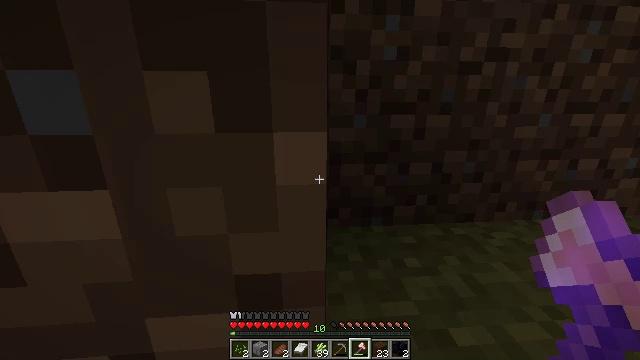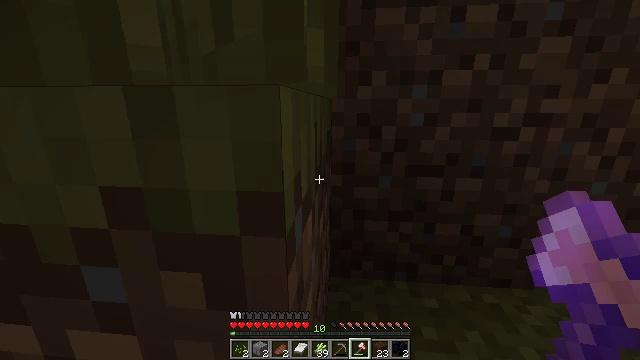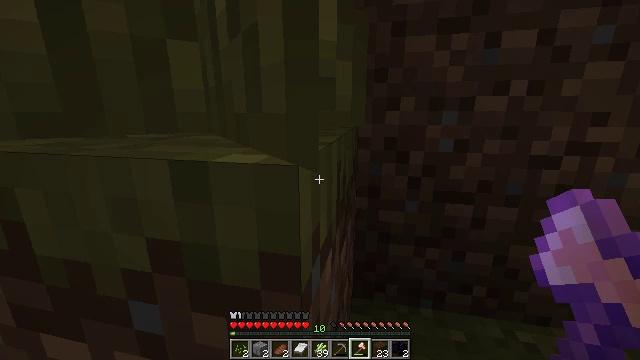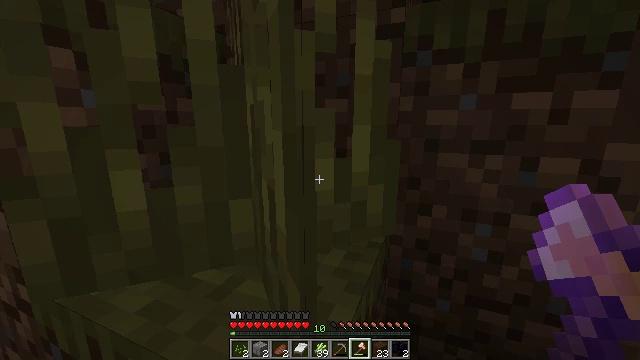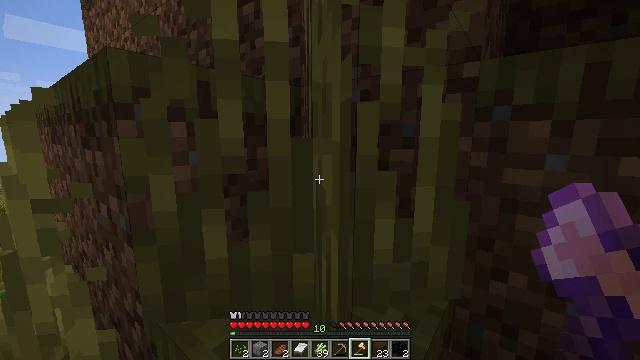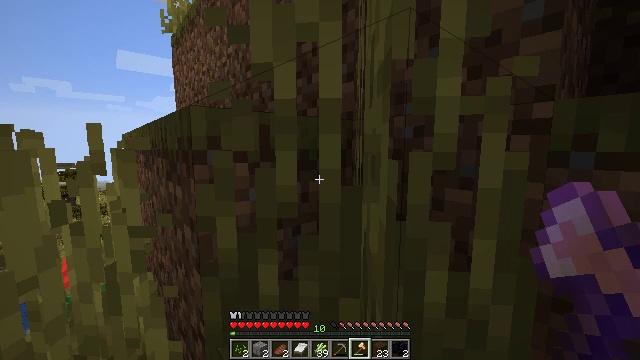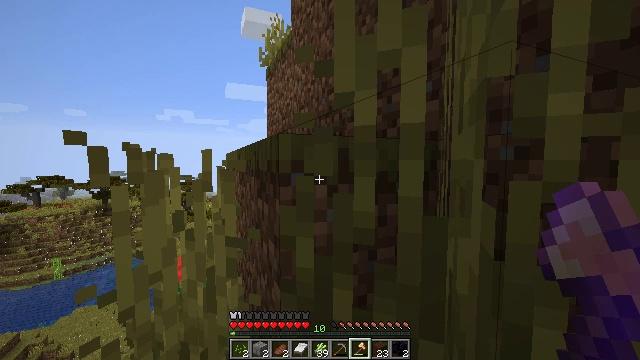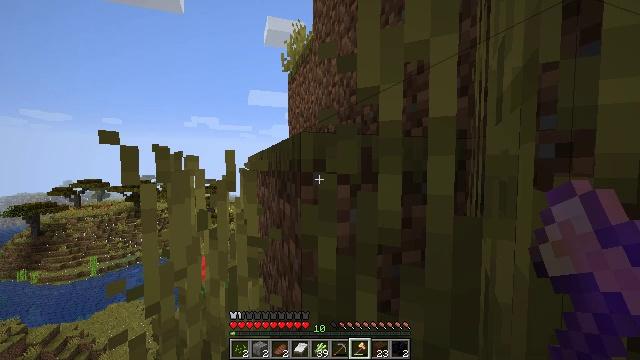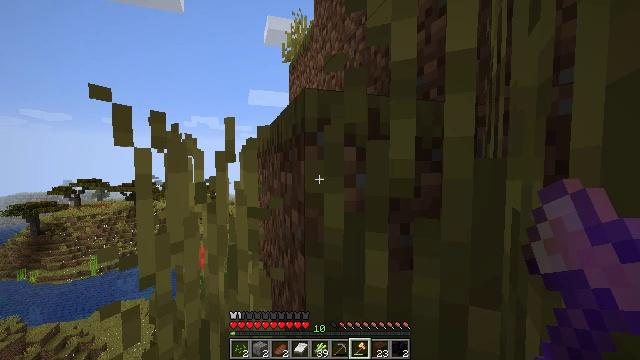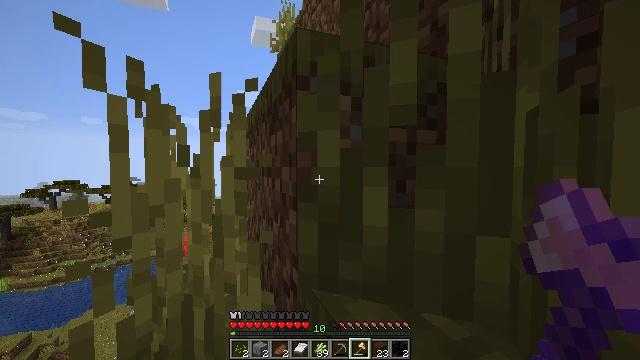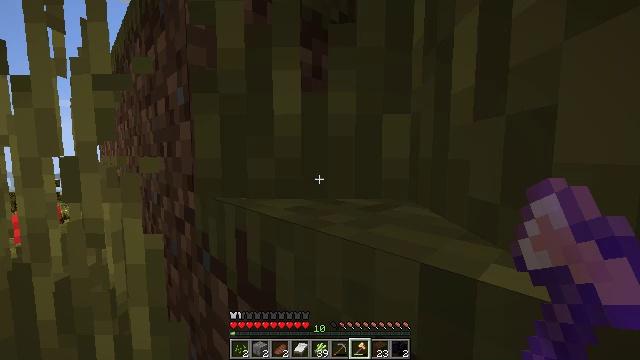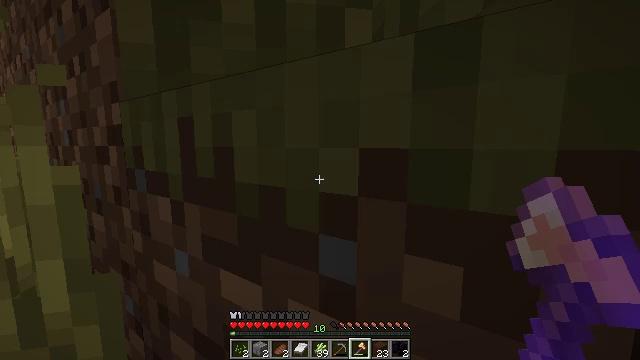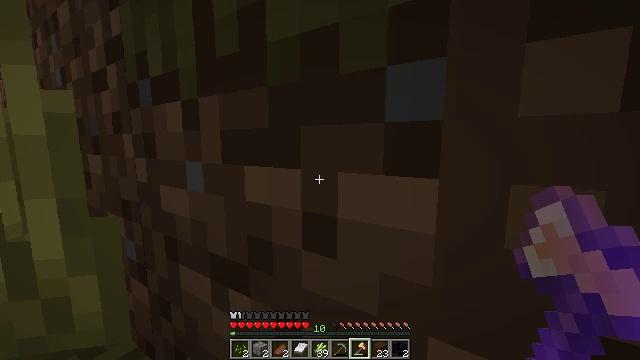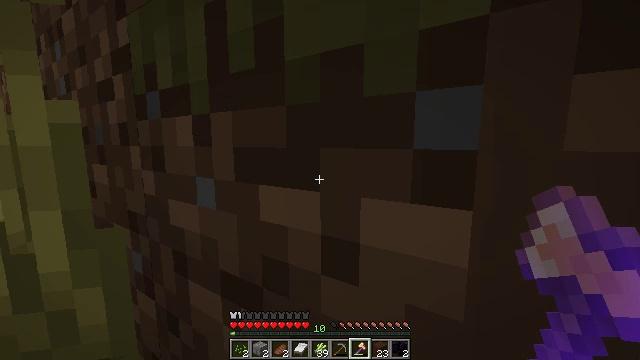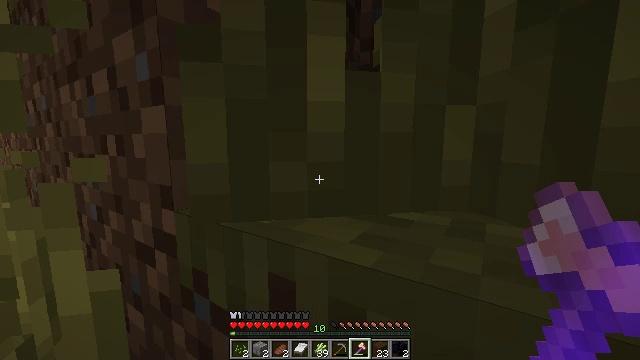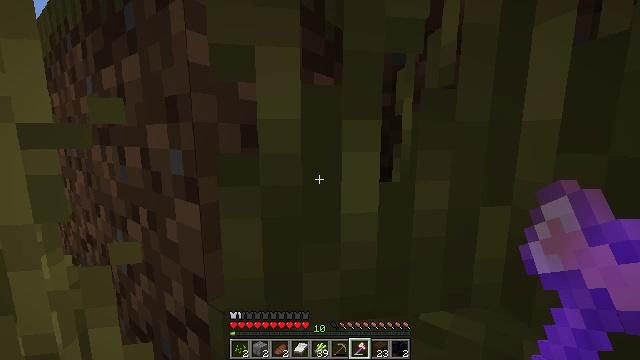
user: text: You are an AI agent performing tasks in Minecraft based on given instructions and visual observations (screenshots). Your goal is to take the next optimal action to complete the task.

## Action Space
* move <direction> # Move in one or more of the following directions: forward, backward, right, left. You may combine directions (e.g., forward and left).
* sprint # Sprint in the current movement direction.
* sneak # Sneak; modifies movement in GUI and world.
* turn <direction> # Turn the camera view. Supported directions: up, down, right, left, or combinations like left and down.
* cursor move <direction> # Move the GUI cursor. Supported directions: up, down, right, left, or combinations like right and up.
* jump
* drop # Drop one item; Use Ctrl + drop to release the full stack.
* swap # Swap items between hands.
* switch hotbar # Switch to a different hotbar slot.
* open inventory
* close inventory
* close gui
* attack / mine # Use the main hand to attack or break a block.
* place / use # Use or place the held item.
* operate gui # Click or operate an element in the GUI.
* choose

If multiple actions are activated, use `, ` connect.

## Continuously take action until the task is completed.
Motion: motion action
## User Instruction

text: Harvest tall grass for seeds.
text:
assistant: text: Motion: move forward, turn left and up, jump
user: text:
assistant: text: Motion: move forward, turn left and up, jump
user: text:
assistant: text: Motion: move forward, turn left and up, jump
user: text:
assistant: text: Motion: move forward, turn left and up, jump
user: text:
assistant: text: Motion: move forward, turn left and up, jump
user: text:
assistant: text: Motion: move forward, turn left and up, jump
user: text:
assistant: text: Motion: move forward, turn left and up, jump
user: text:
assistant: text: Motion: move forward, jump
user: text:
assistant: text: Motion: move forward, turn right, jump
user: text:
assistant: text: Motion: move forward, turn right and down, jump
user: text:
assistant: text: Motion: move forward, turn right and down, jump
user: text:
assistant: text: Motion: move forward, jump
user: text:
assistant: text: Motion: move forward, jump
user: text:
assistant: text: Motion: move forward, jump
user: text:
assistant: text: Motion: move forward, turn left, jump
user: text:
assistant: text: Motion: turn left and down
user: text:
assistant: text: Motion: turn left and down
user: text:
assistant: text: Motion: turn left
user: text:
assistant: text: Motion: turn left
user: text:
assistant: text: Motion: move forward, turn left and down
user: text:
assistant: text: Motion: move forward, turn left
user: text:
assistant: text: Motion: move forward
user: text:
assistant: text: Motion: move forward
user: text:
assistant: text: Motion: move forward
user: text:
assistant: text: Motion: move forward, jump
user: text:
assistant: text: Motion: move forward, jump
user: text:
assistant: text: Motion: move forward, jump
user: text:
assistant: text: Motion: move forward, jump
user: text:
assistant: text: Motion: move forward
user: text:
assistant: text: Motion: move forward, turn right and down